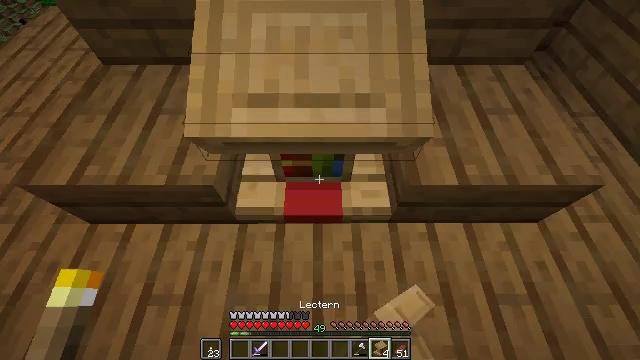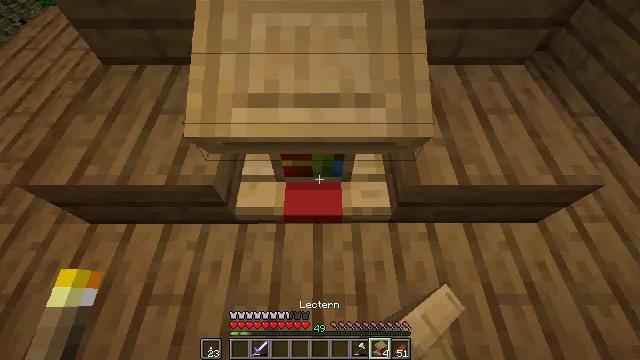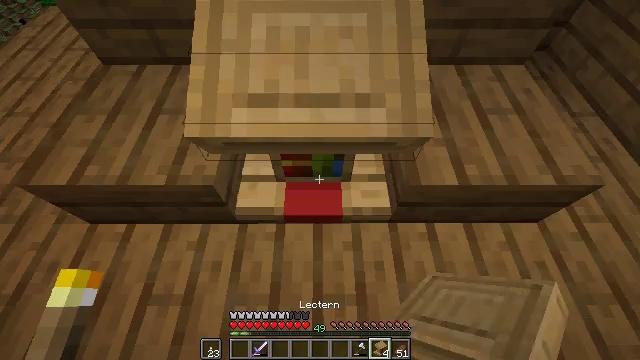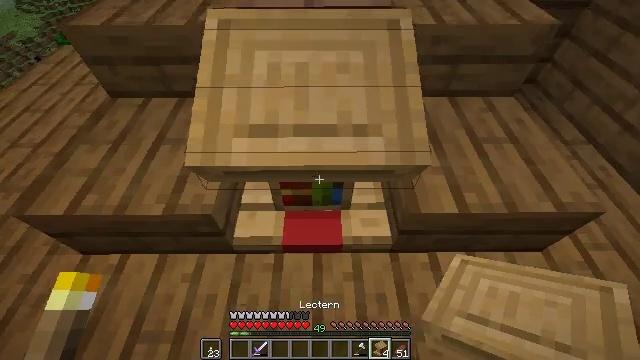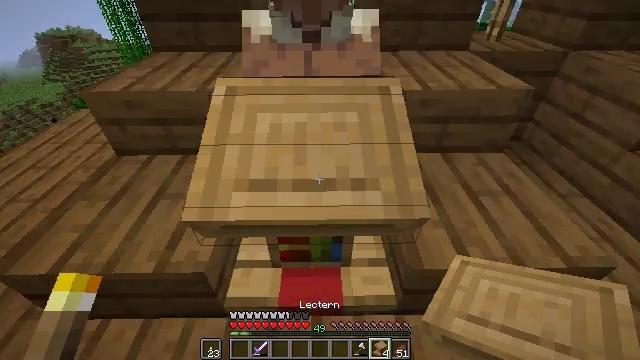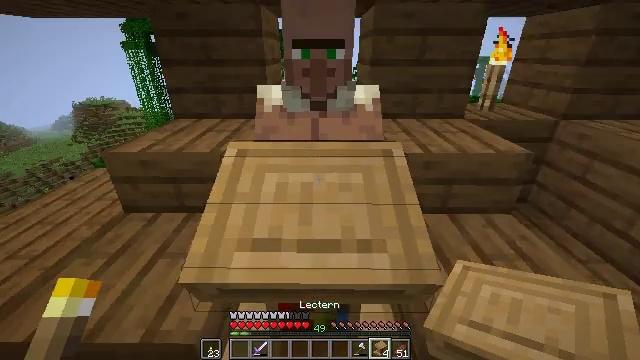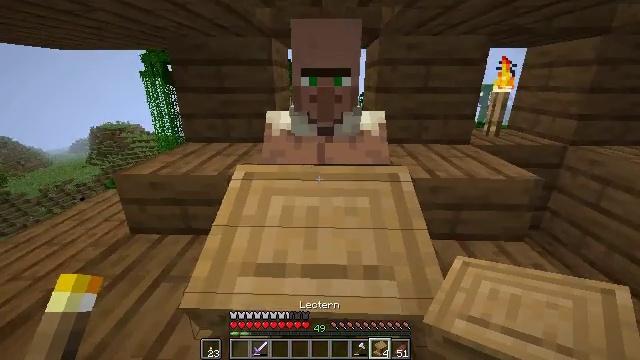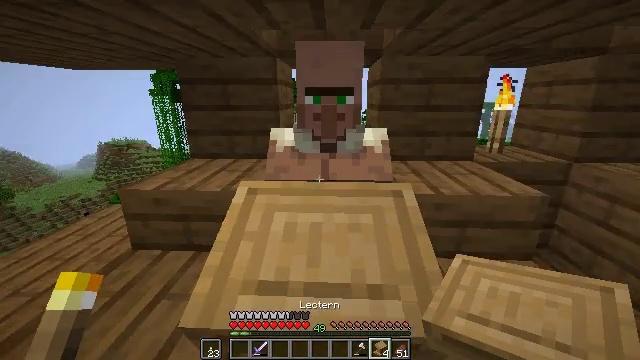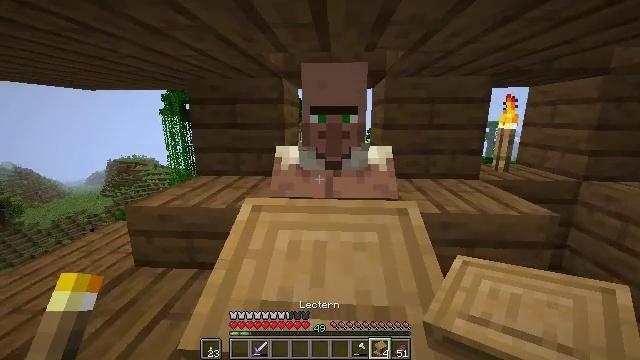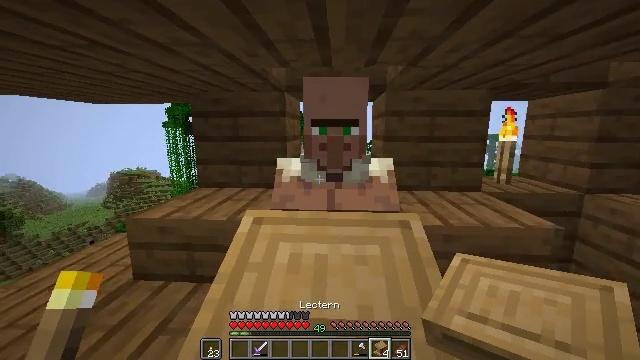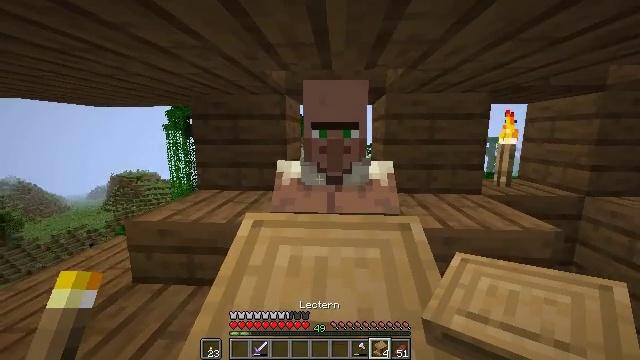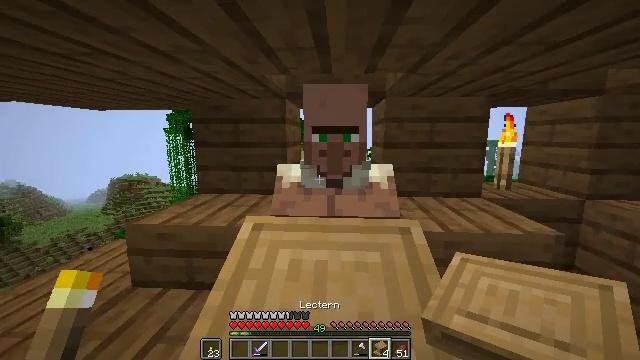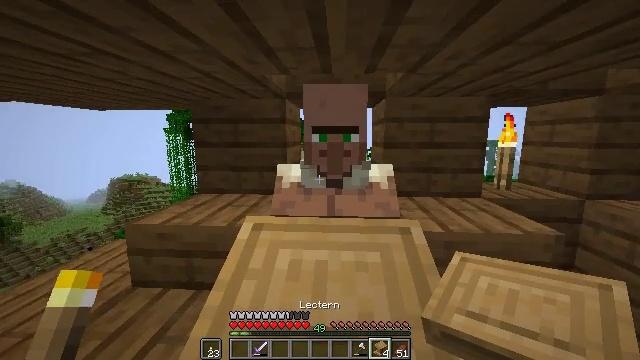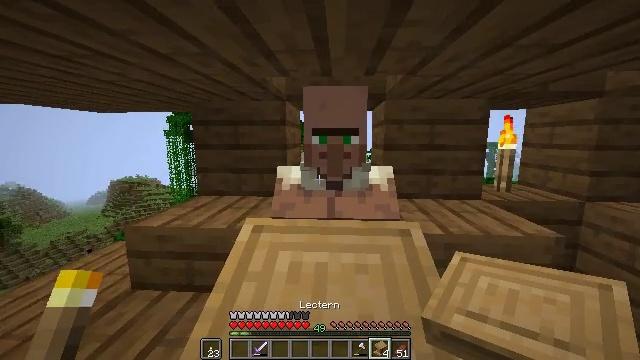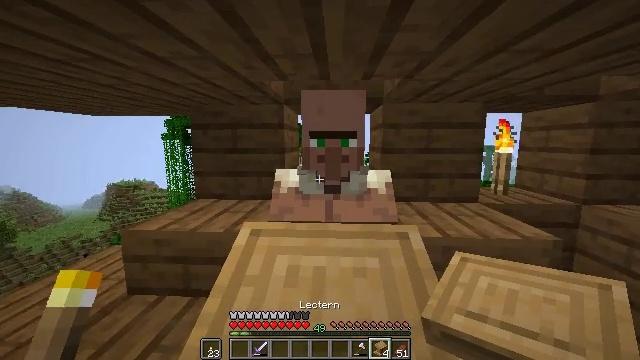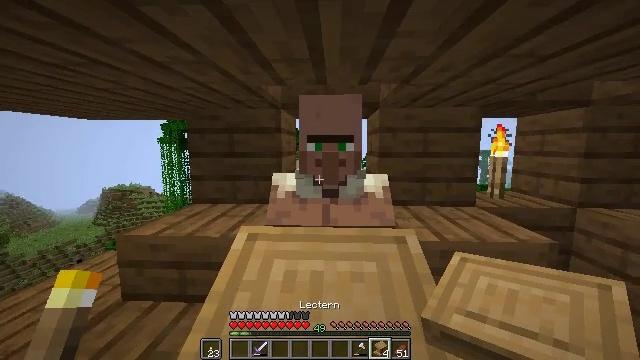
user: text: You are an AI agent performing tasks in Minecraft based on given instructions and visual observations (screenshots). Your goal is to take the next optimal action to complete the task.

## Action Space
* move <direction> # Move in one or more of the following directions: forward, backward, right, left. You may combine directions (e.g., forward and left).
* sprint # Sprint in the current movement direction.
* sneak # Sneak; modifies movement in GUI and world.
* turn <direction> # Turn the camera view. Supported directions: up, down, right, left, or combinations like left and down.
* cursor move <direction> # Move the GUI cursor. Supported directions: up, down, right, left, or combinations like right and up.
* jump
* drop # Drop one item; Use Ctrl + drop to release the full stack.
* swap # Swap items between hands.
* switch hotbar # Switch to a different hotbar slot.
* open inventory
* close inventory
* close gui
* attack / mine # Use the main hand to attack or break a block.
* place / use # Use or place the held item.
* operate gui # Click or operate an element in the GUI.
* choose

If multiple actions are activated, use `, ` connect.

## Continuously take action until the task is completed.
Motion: motion action
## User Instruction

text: Break the lectern to relocate it.
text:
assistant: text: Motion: no_op
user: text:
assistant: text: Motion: no_op
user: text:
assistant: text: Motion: turn up
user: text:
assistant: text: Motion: turn up
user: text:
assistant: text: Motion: turn left and up
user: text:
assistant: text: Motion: turn left and up
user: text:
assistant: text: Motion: turn up
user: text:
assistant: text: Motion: turn left and up
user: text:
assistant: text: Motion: turn up
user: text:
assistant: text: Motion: no_op
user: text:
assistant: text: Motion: no_op
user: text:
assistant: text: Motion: no_op
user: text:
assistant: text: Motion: no_op
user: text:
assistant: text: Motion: no_op
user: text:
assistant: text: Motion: no_op
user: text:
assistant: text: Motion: no_op
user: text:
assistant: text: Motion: no_op
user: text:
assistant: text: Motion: no_op
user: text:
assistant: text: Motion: no_op
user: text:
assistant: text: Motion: no_op
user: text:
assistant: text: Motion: no_op
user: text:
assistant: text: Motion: no_op
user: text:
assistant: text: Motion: no_op
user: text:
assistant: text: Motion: no_op
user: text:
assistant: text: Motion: no_op
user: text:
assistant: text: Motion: no_op
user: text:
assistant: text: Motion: no_op
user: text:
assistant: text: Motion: no_op
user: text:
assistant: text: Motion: no_op
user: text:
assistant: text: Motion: no_op